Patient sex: M
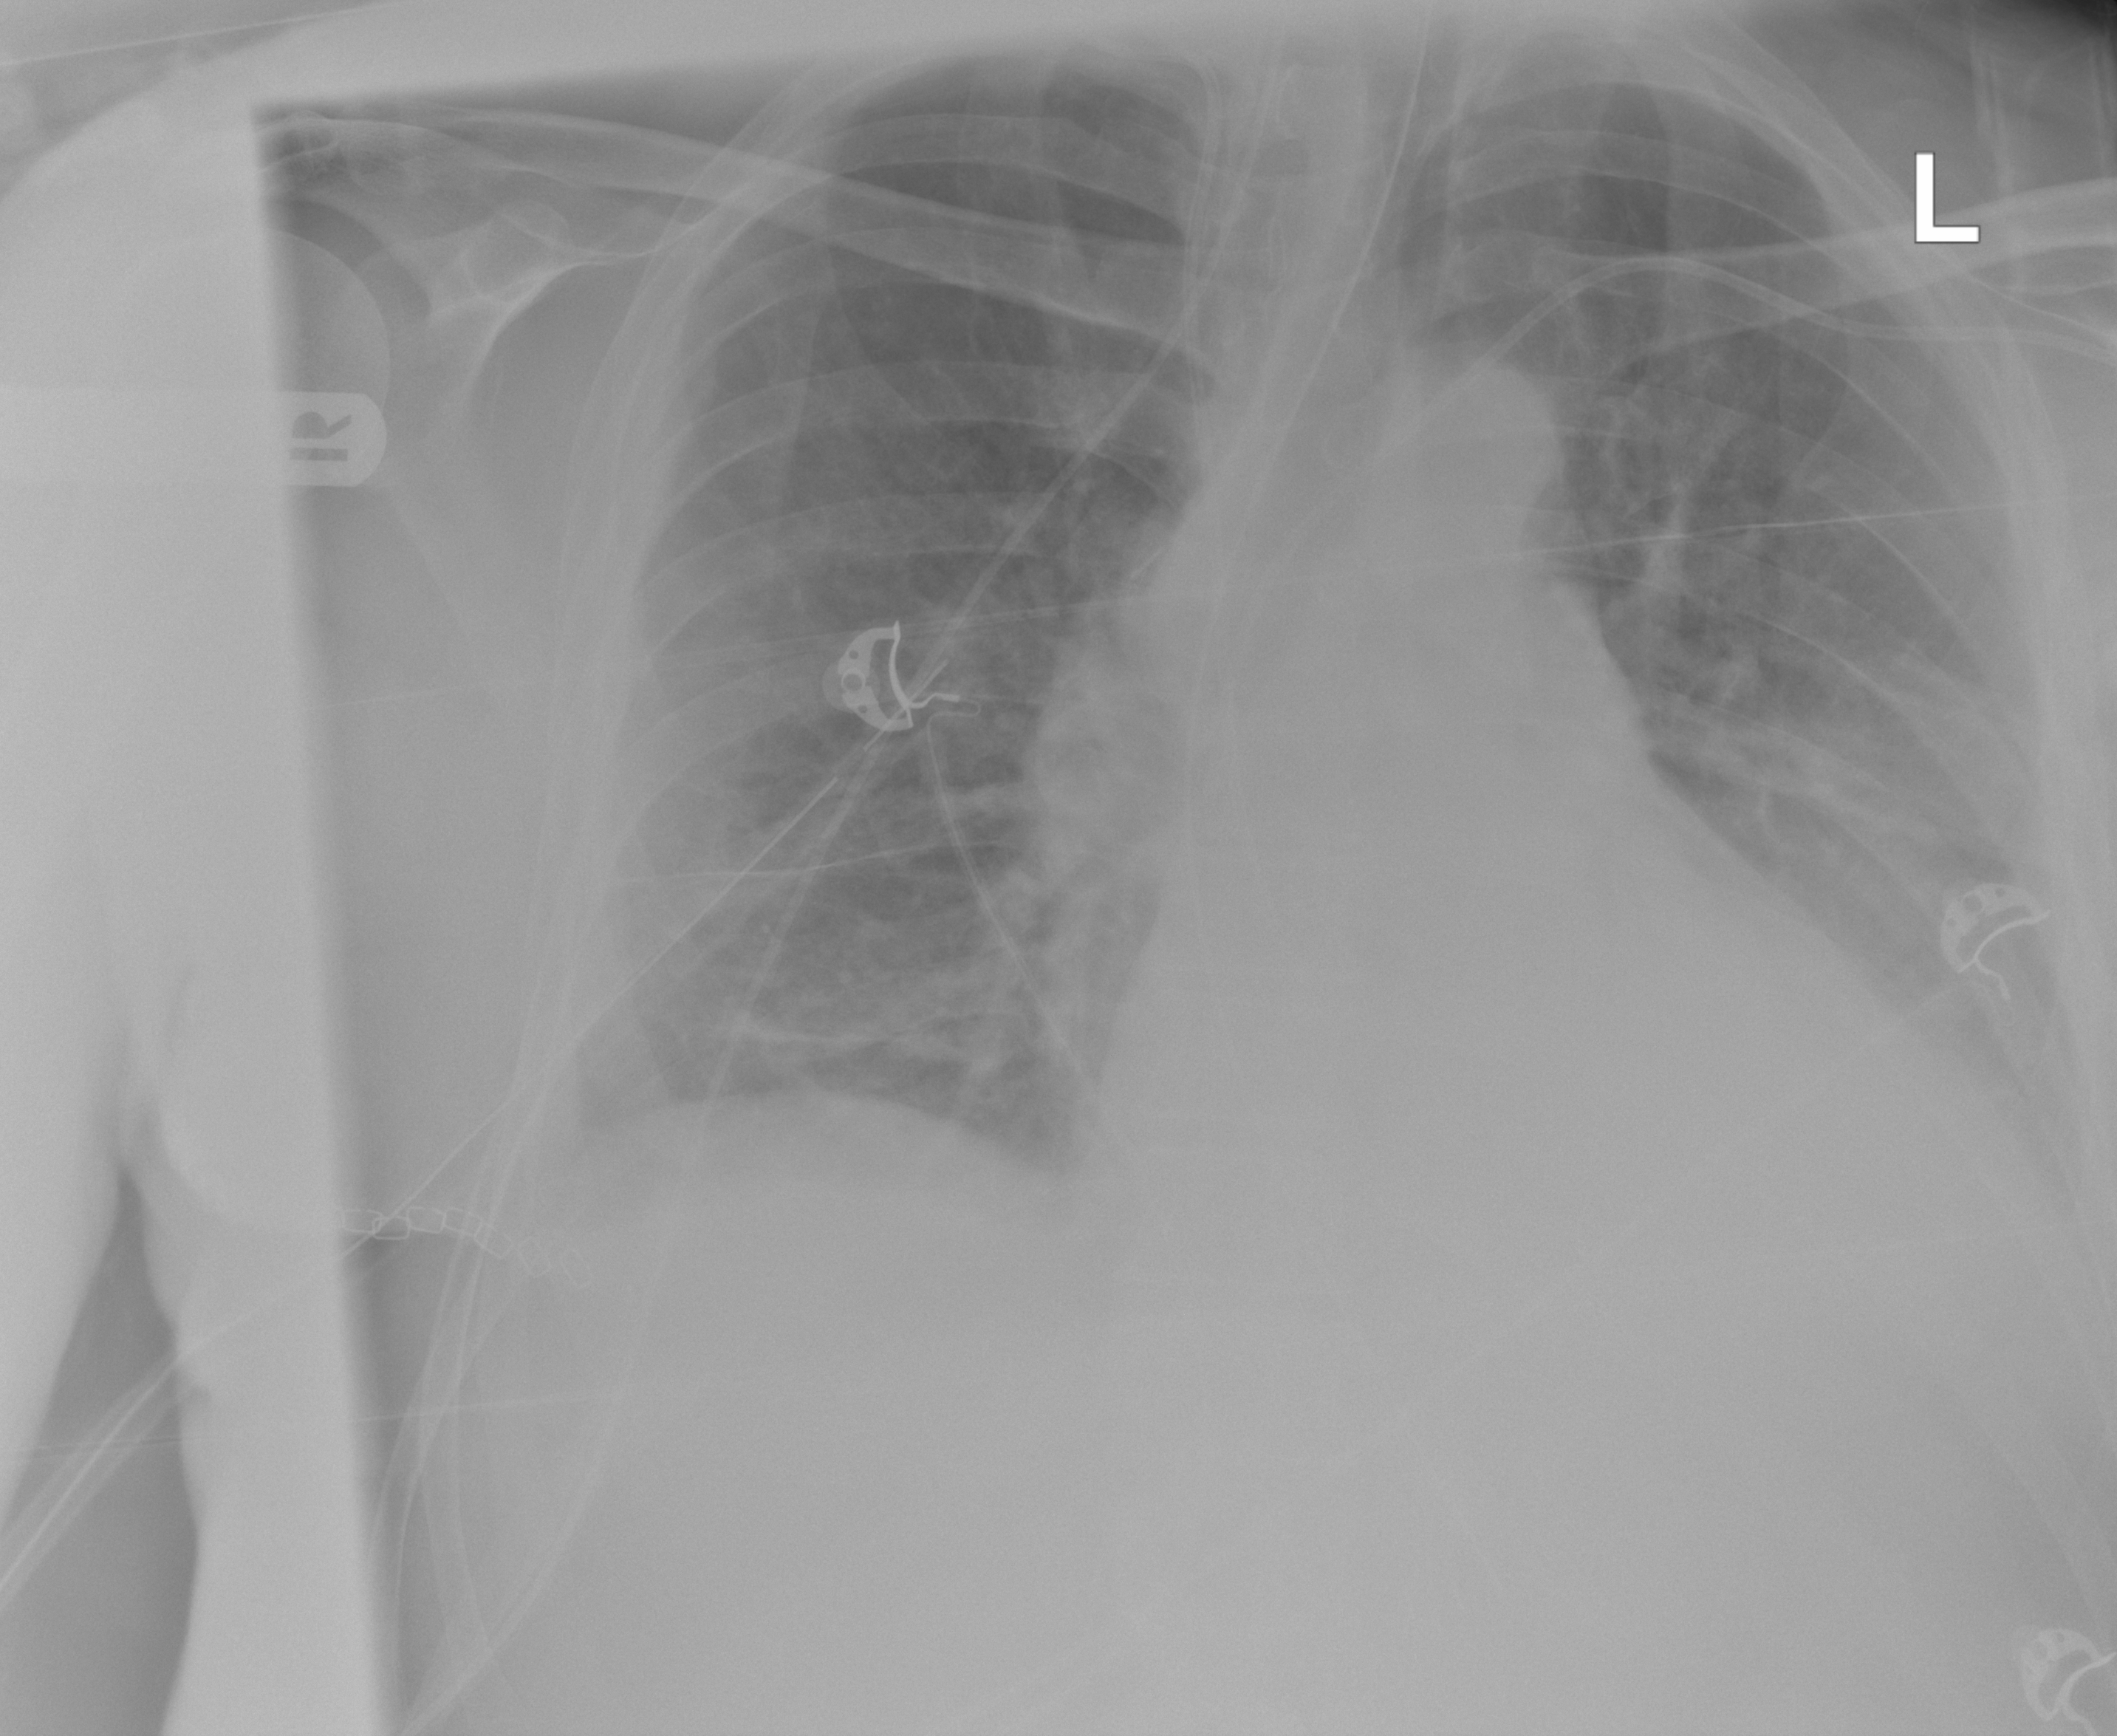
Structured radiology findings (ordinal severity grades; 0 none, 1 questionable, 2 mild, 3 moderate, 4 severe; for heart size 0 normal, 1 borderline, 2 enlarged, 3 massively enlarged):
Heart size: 1
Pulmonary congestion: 0
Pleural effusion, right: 0
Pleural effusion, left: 2
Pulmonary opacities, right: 0
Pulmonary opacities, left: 0
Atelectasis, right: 2
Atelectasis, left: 2